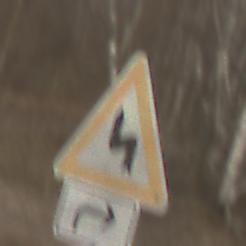
Verkehrszeichen: DoppelkurveZunaechstLinks
Zusatzzeichen unten: RichtungsangabeDurchPfeile5
Umgebung: Outdoor, Nature
Tageszeit: MorningAfternoon
Wetter: PartlyCloudy
Licht: Natural
Jahreszeit: Winter
Kontrast: MediumContrast